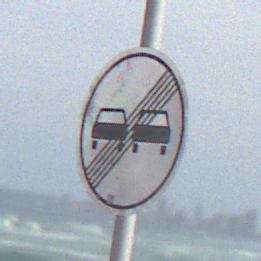
Verkehrszeichen: EndeUeberholverbot
Umgebung: Outdoor, Suburban
Tageszeit: MorningAfternoon
Wetter: PartlyCloudy
Licht: Natural
Jahreszeit: NotSpecified
Kontrast: HighContrast